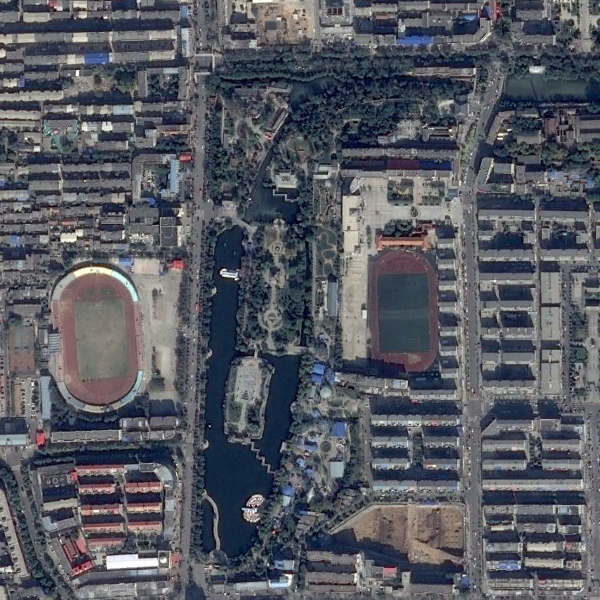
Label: Park